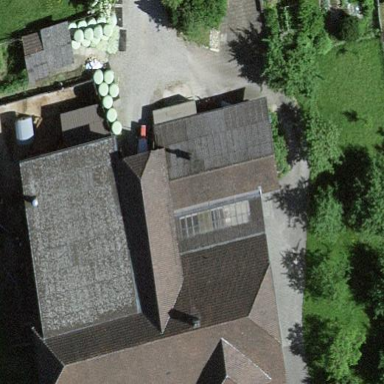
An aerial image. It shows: Farm building.